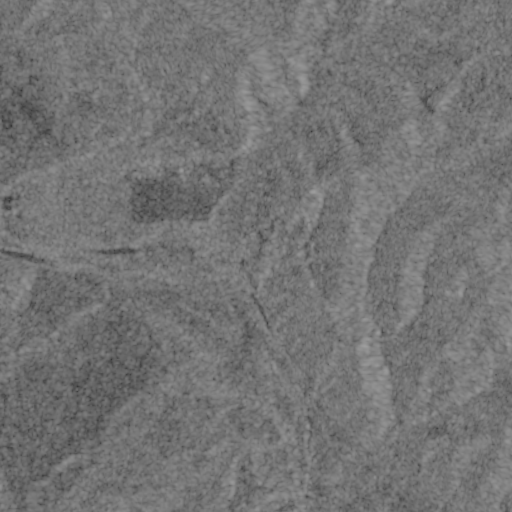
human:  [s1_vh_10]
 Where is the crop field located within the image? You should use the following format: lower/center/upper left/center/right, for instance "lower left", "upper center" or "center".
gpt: The crop field is located in the center left of the image.
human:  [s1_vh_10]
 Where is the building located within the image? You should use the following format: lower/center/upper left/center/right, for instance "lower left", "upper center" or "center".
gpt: The building is located in the center left of the image.
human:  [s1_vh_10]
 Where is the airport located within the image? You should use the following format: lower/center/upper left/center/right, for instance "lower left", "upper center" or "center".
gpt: There is no airport in the image.

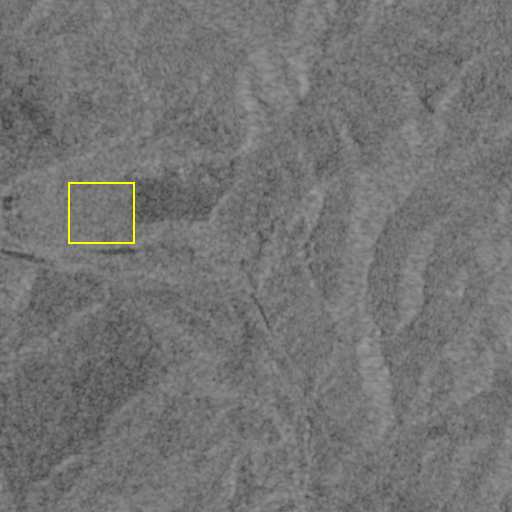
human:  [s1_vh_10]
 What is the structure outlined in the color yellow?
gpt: The structure outlined in yellow is a crop field.
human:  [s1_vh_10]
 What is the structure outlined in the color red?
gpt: There is no red outline.